Field crop: maize
Growth stage: 2
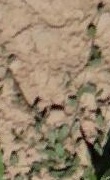
Species: convolvulus